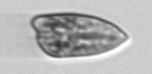
Label: Prorocentrum_dentatum